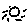
Label: sun